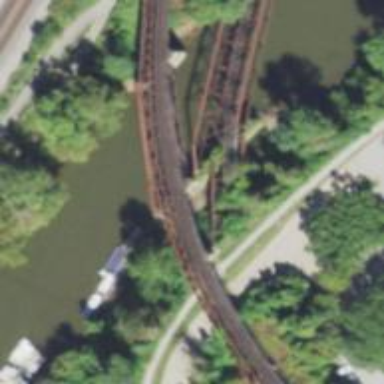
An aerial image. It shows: Disused railway bridge.